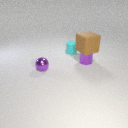
small purple metal cylinder to the right of small purple metal sphere